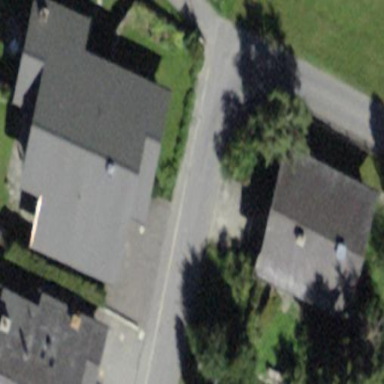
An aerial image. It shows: Building with tiled roof.